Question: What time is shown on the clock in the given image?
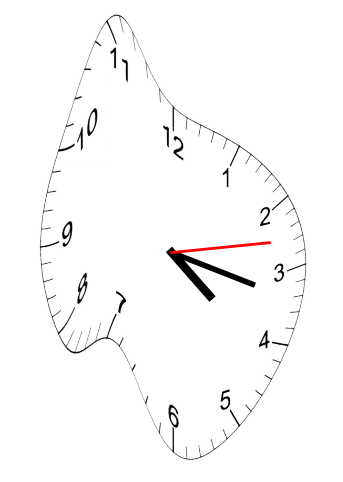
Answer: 04:17:13